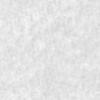
Label: no_change